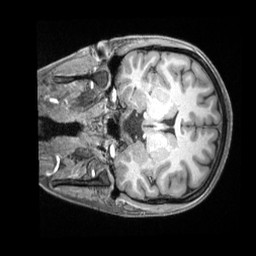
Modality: T1w
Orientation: coronal
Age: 31
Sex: female
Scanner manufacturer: siemens
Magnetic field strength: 3 T
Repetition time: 2.4 s
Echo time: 0.00226 s